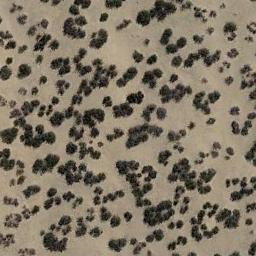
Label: chaparral